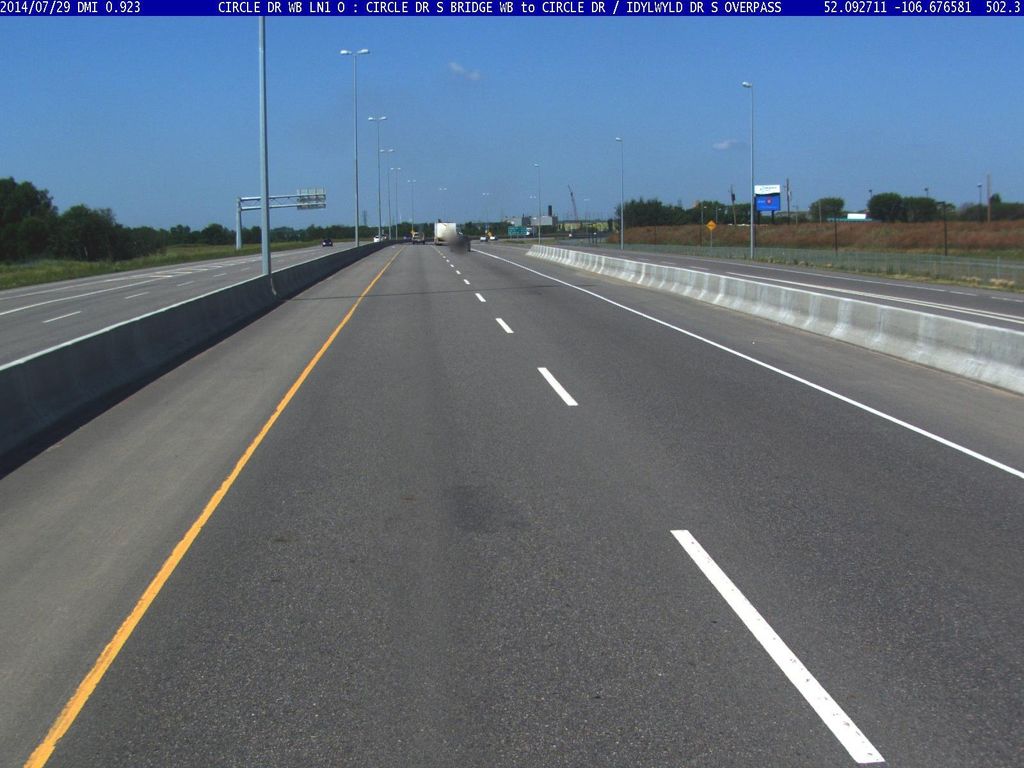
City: saskatoon